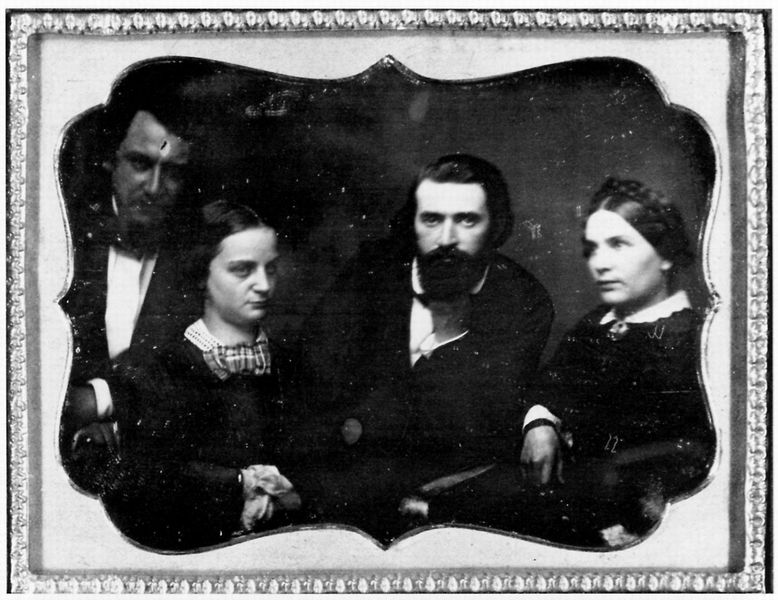
Titel: Gruppenbild unbekannter Personen
Künstler: Englischer Photograph
Schlagwörter: dunkel, gruppe, hand, kopf, mann, weiß, frauen, menschen, sitzen, damen, frau, frisur, geschwungen, grau, haar, hell, hintergrund, kariert, kleid, kleider, mund, männer, nase, ohr, schwarz, blick, herren, leute, ornament, schleife, anzug, anzüge, bart, bärte, gesichter, hemd, augen, blicke, gesicht, kragen, rahmen, bild, gruppenporträt, hals, hände, portrait, porträt, auge, haare, familie, spitzen, schleifen, scheitel, bilderrahmen, zöpfe, hemden, rand, nasen, zopf, verzierung, oberkörper, geschwister, foto, fotografie, photographie, rechteck, porträts, form, schwarzweiß, haarkranz, kranz, gruppenbild, photo, familienbild, gruppenphoto, brustbilder, barg, mnner, fotogrrafie, daguerrotrypie